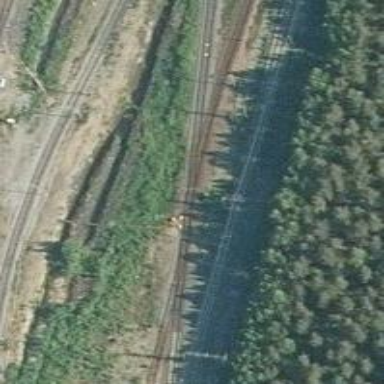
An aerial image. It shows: Rail yard with electrified contact lines for the trains.